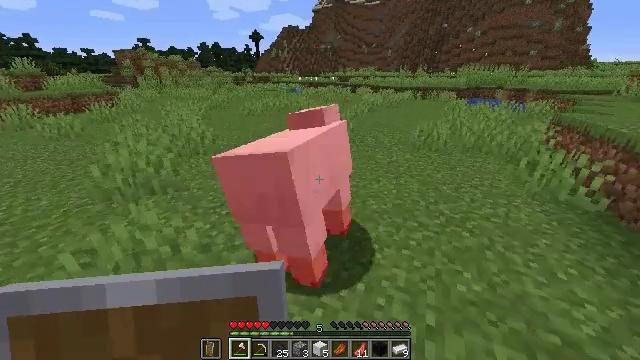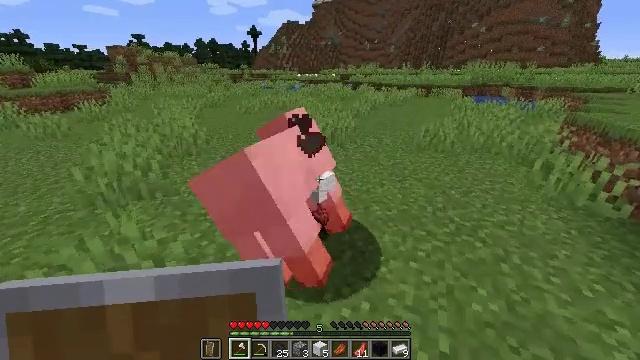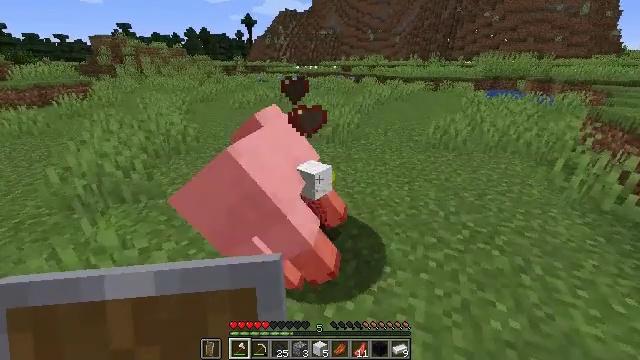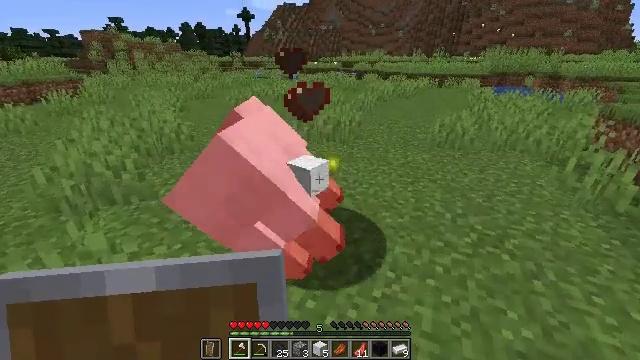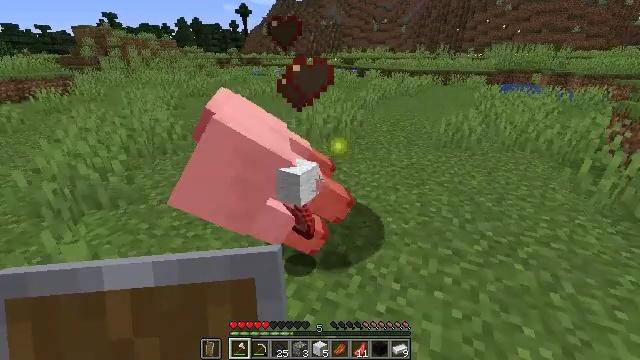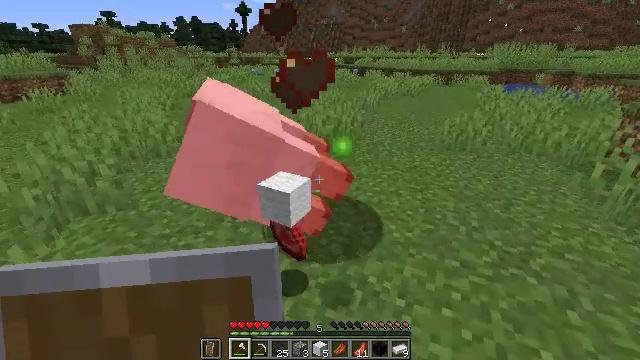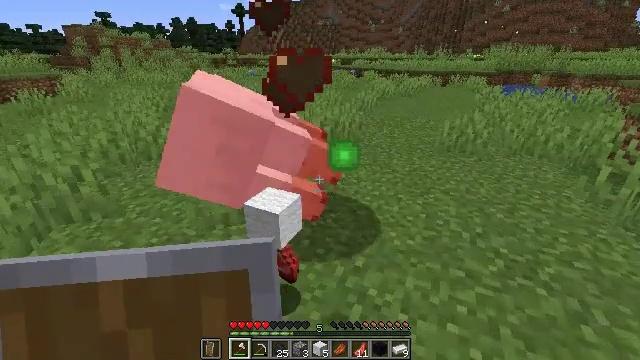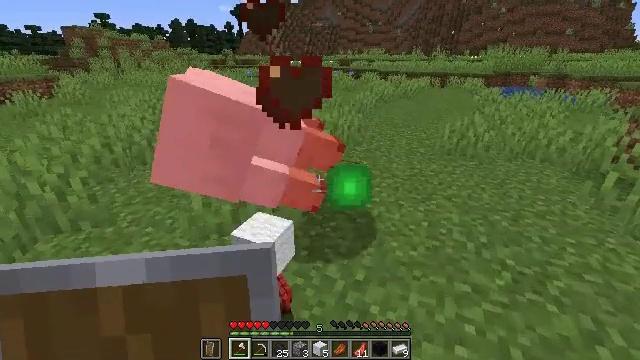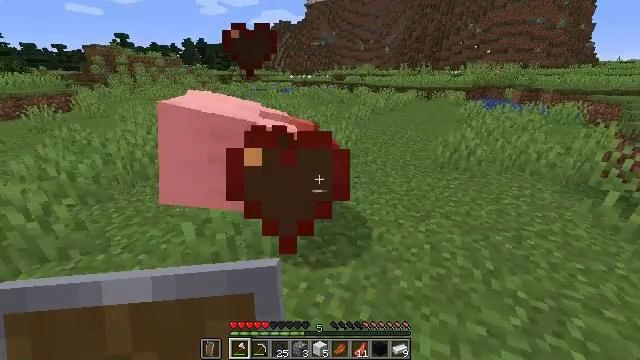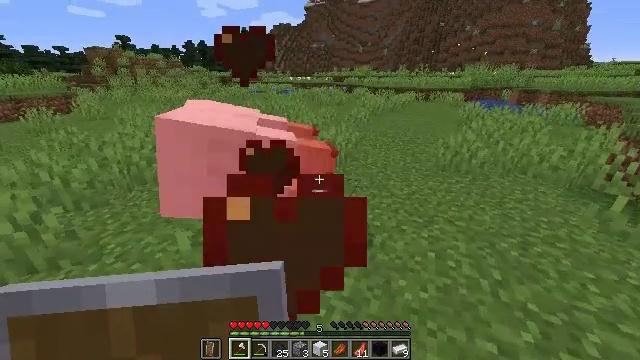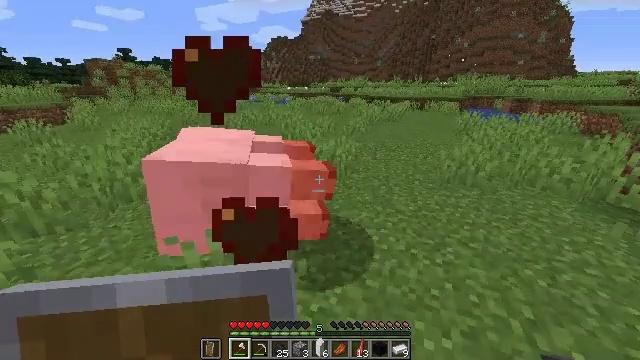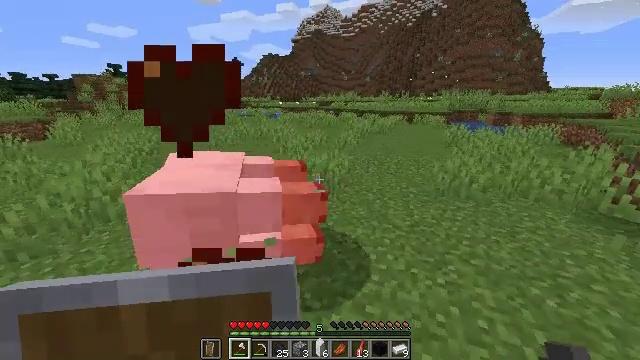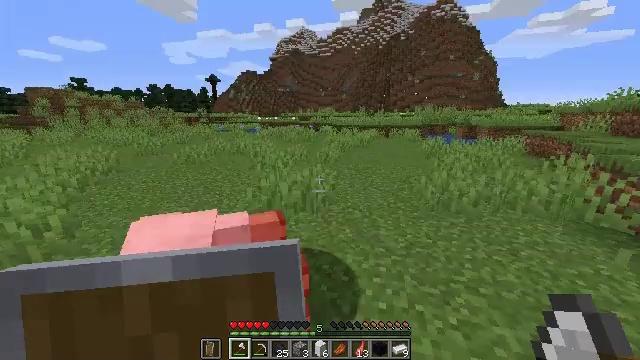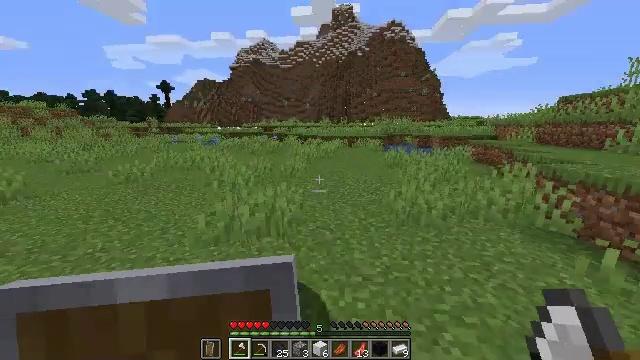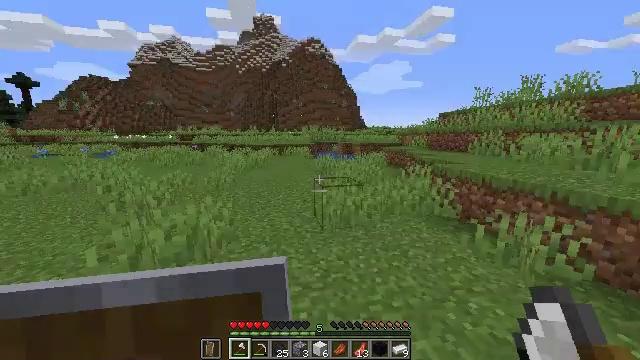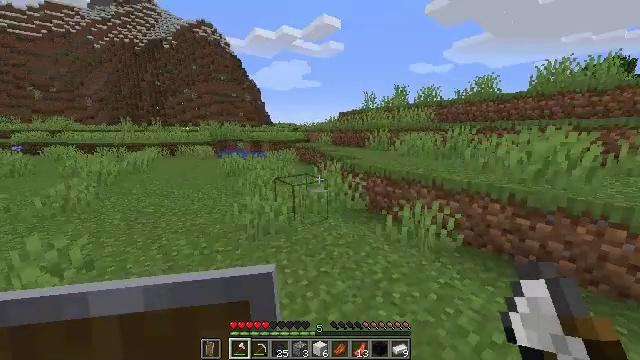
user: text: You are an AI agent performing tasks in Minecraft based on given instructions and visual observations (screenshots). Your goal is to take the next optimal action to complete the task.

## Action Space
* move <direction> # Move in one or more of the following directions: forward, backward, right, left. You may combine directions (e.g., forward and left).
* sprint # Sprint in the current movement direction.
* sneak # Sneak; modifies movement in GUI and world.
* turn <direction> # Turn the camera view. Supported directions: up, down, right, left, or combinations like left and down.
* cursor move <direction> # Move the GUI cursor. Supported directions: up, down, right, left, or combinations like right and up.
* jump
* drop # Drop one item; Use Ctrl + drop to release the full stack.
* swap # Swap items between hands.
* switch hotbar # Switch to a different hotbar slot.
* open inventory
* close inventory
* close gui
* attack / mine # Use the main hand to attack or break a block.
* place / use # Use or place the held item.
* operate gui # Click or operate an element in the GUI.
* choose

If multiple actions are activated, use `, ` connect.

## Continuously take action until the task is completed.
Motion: motion action
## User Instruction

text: Kill the sheep.
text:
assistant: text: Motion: no_op
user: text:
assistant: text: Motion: no_op
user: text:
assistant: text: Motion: no_op
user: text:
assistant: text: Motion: move forward
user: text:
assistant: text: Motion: move forward
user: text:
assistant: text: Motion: move forward, sprint
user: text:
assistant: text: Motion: move forward, sprint
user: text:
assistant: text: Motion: move forward, sprint
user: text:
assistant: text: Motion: move forward, sprint
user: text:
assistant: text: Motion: move forward, sprint, turn up
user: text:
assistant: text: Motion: move forward, sprint, turn right and up
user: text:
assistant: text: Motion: move forward, sprint, turn right and up
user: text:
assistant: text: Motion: move forward, sprint, turn right and up
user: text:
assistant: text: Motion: move forward, sprint, turn right and up
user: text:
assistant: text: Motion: move forward, sprint, turn right
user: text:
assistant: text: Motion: move forward, sprint, turn right and down
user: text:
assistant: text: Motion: move forward, sprint, turn right
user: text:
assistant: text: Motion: move forward, sprint
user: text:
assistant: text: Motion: move forward, sprint, turn right
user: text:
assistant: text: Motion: move forward, sprint, turn right
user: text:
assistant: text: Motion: move forward, sprint, turn right
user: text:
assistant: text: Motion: move forward, sprint, turn right and up
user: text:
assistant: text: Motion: move forward, sprint, turn right and up
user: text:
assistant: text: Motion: move forward, sprint, turn right and up
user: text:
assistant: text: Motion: move forward, sprint
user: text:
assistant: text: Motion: move forward, sprint, jump
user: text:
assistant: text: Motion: move forward, sprint, jump
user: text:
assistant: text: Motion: move forward, sprint, jump
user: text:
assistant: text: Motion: move forward, sprint, jump
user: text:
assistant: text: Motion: move forward, sprint, jump